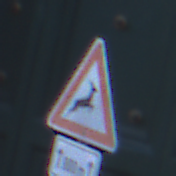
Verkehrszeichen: WildwechselLinks
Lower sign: LaengeEinerStrecke1
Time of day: SunriseSunset
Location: Outdoor (Urban)
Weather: Clear
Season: NotSpecified
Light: Natural